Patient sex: F
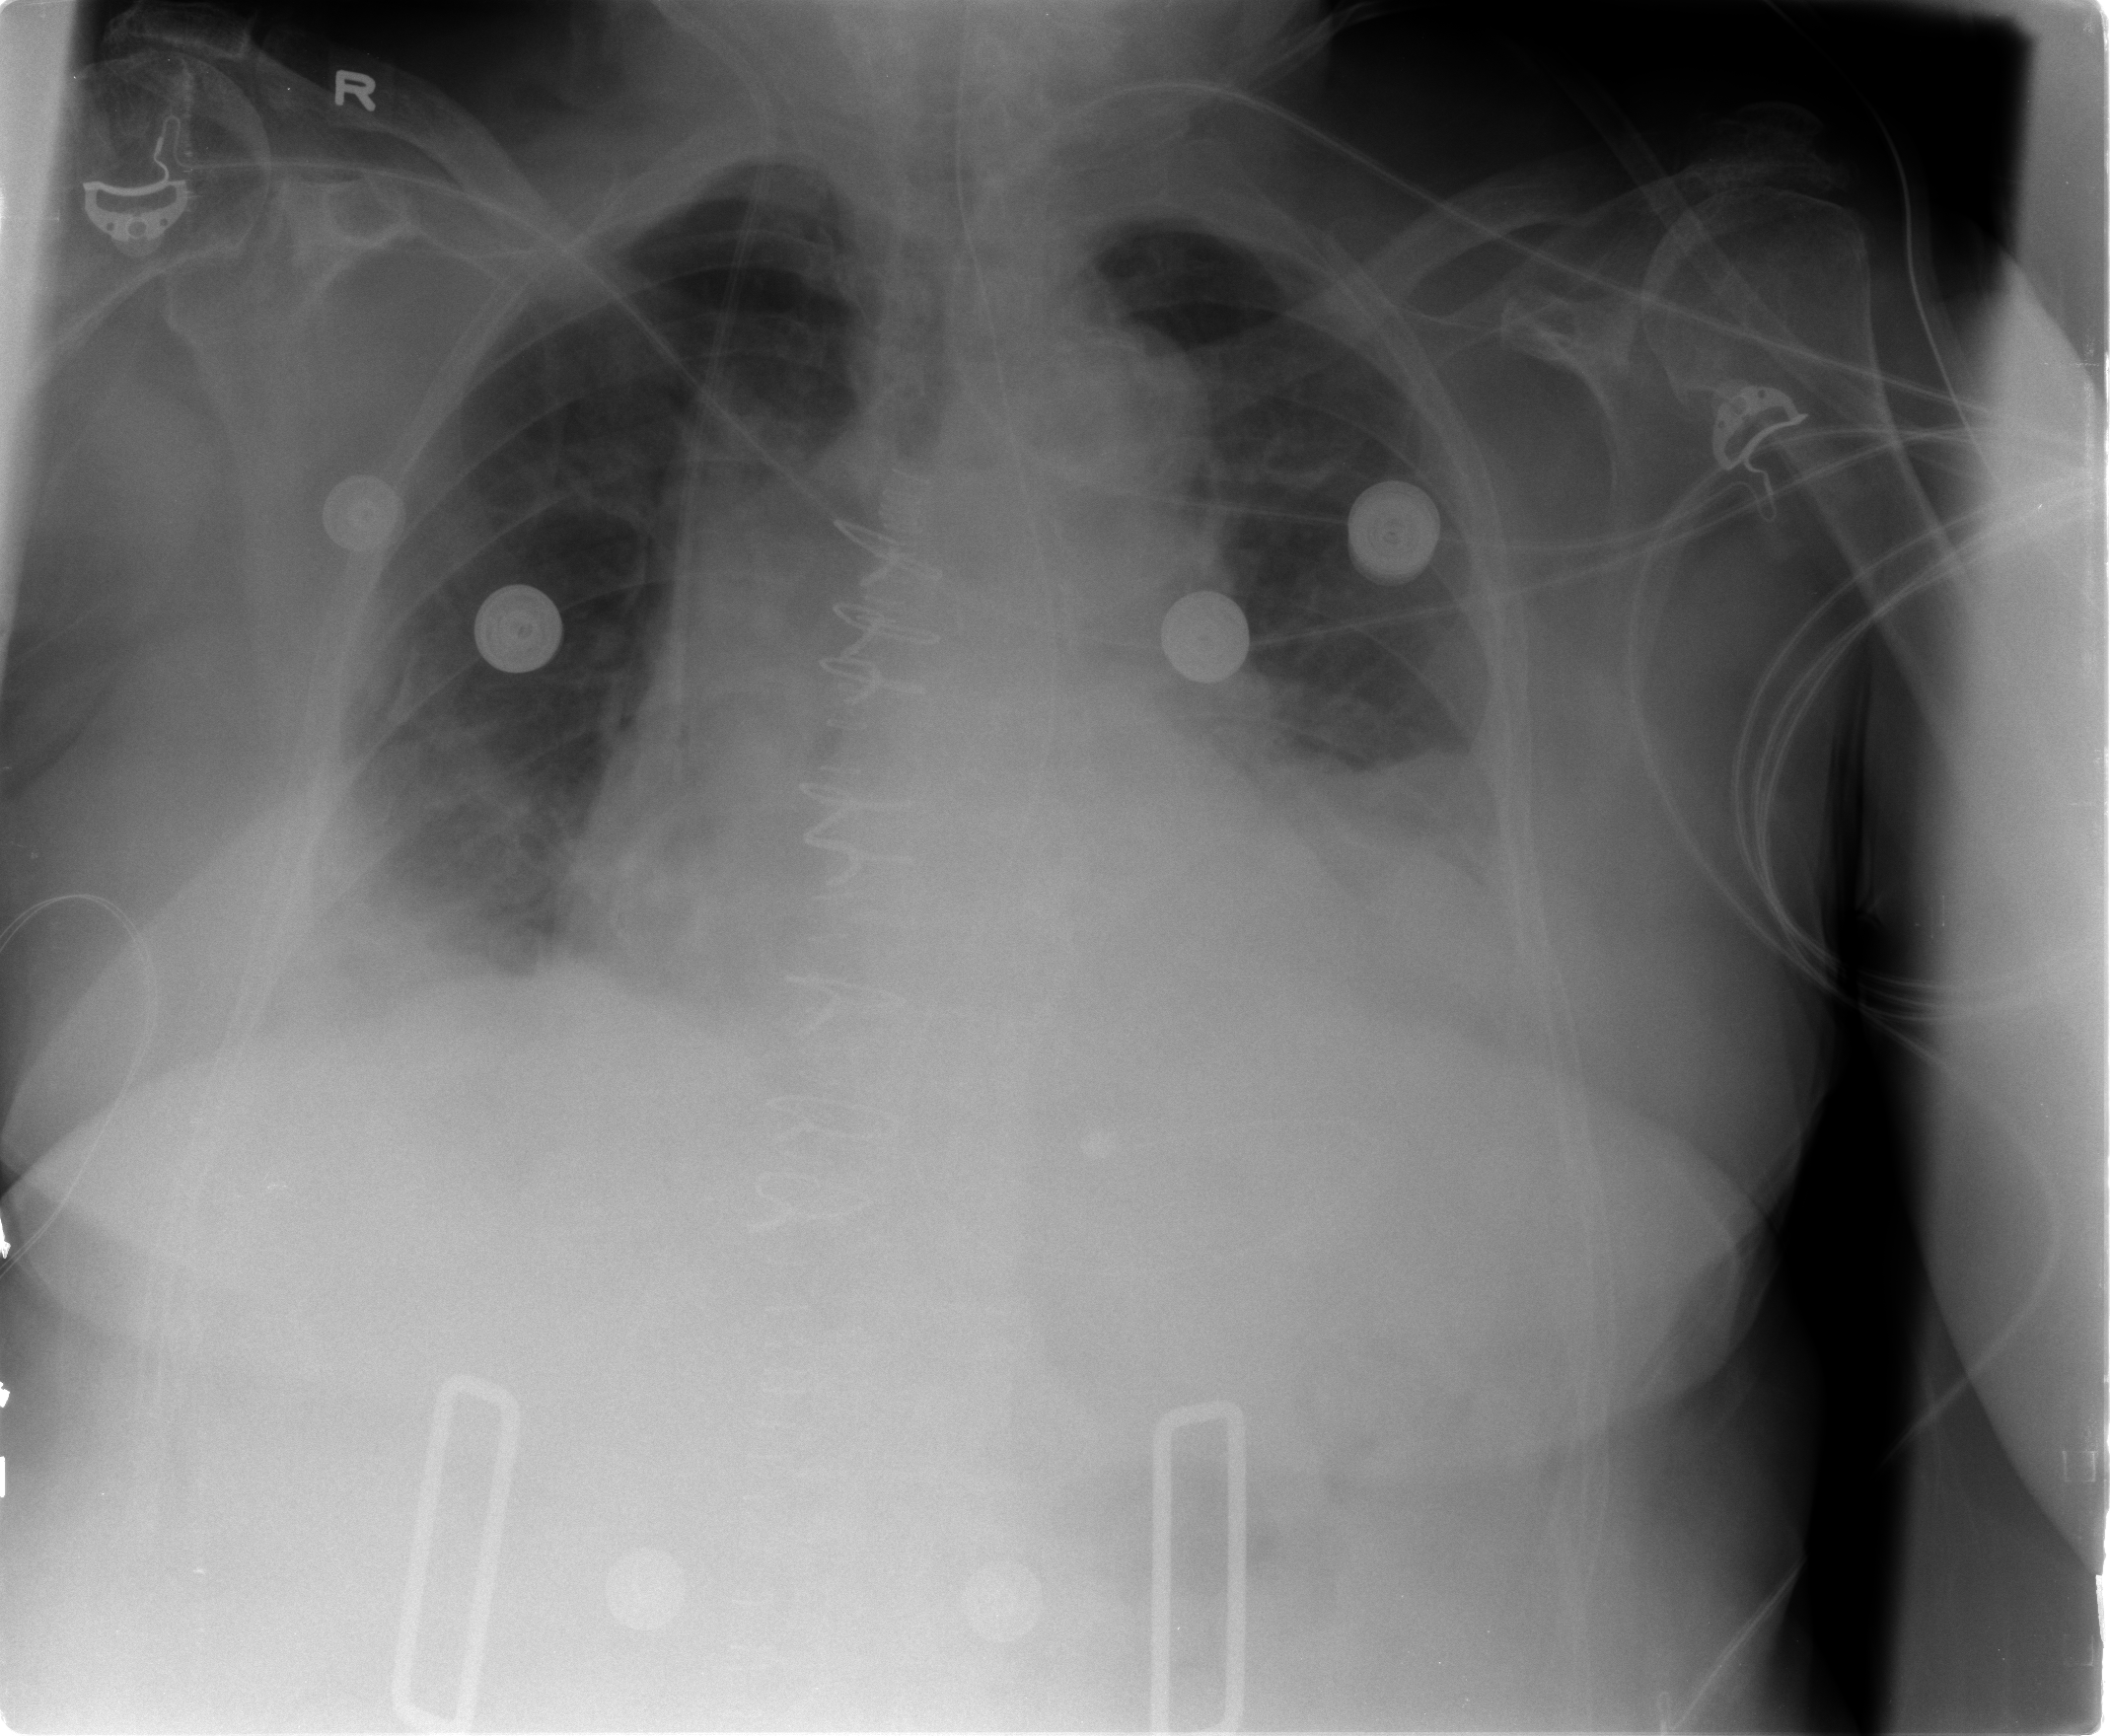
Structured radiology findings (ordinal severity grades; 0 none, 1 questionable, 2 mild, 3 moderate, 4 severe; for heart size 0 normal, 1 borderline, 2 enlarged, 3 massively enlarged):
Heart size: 3
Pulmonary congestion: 0
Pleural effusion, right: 2
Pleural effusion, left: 2
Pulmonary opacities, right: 0
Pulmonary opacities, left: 0
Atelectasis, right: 2
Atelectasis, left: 2